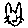
Label: cat